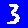
Digit: 3